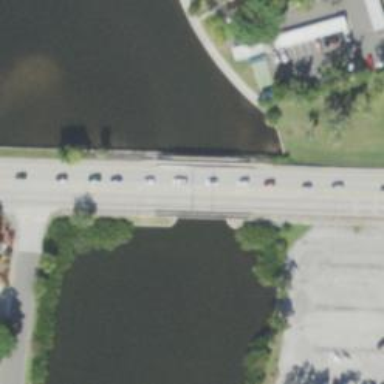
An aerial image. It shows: Secondary road crossing bridge.